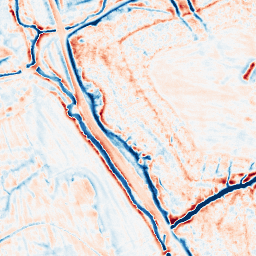
Category: edge_preserving
Decomposition family: bilateral
Decomposition parameters: d: 15
sigma_color: 25
sigma_space: 25
Upsampling method: cubic_catmull_rom
Upsampling parameters: scale: 2
Upsampling scale: 2